Question: I have the following code in eclipse for c++ and it's underlining 'string' and 'cout' and saying could not be resolved.
'''
#include <string>
#include <iostream>
using namespace std;
int main()
{
string s;
s = "hello world";
cout << s;
return 0;
}
'''
Anyone know why?
edit: screenshot
I have found a solution thanks everyone (see answers).

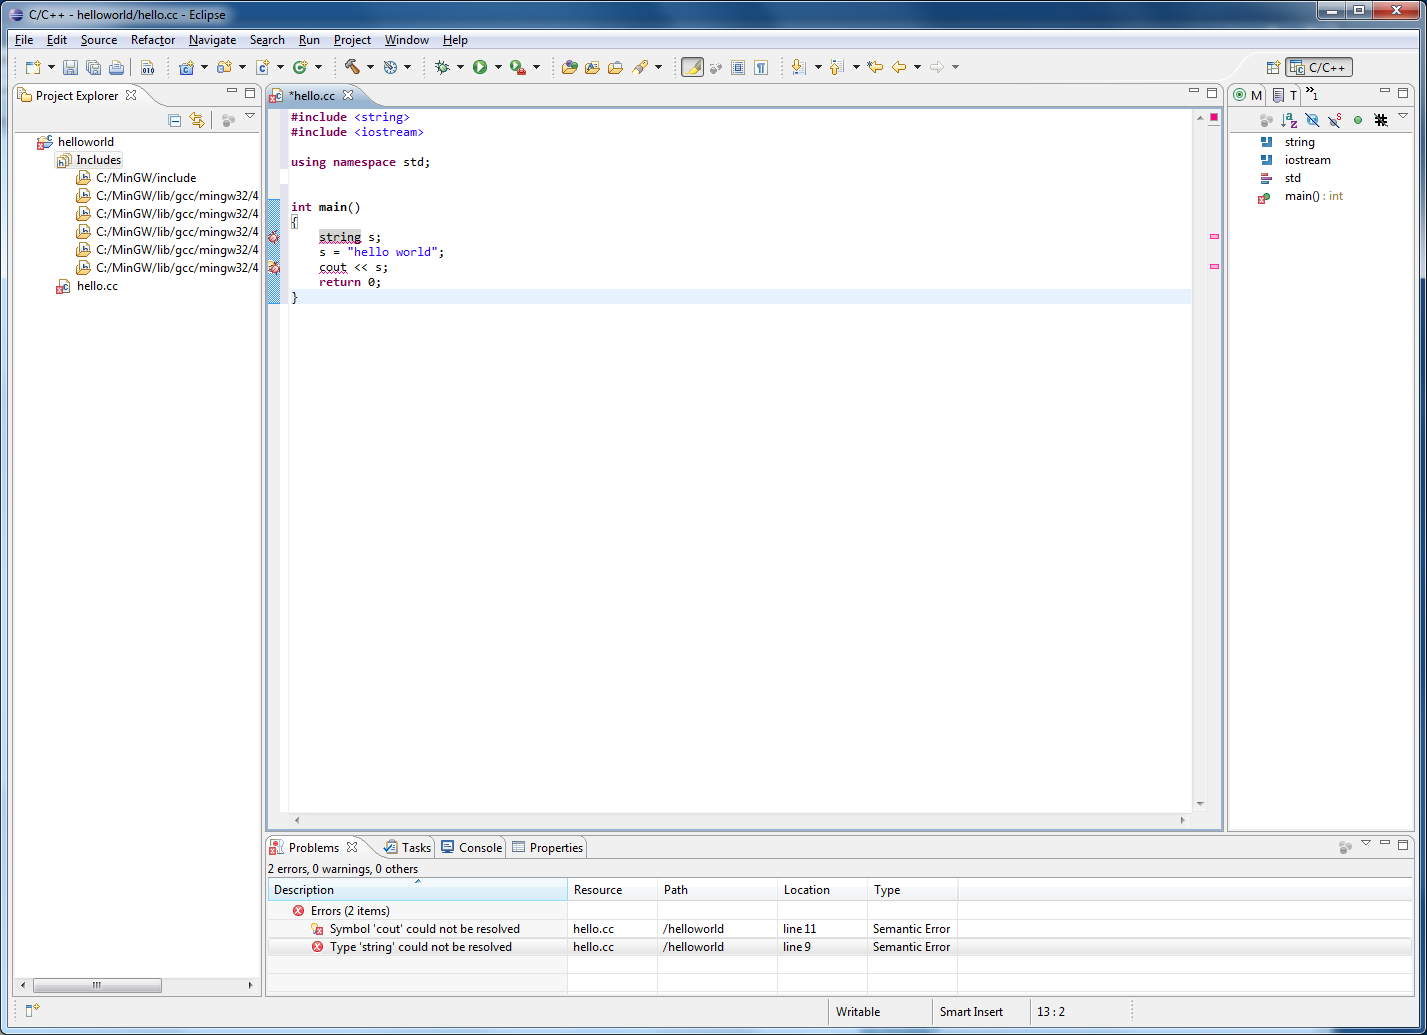
Answer: The problem was that I needed to have both <URL>S installed and added to PATH.
The problem is now fixed.